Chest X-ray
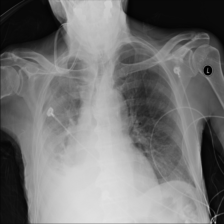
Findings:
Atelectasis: negative
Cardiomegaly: negative
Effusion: positive
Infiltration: negative
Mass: negative
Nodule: negative
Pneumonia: negative
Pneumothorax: positive
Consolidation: negative
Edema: negative
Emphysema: negative
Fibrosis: negative
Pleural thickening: negative
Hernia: negative